Question: As a "young iOS padawan" I have the following stupid question to ask -
In Xcode 5 I have created <URL>:

'''
- (BOOL)application:(UIApplication *)application didFinishLaunchingWithOptions:(NSDictionary *)launchOptions
{
UIStoryboard *storyboard = [UIStoryboard storyboardWithName:@"Main" bundle:nil];
UIViewController *vc1 = [storyboard instantiateViewControllerWithIdentifier:@"Master"];
//UIViewController *vc2 = [storyboard instantiateViewControllerWithIdentifier:@"Login"];
UIViewController *vc3 = [storyboard instantiateViewControllerWithIdentifier:@"User"];
User *user = [User load];
NSArray *controllers = (user ? @[vc1, vc3] : @[vc1]);
UINavigationController *nc = (UINavigationController *)self.window.rootViewController;
[nc setViewControllers:controllers];
return YES;
}
'''
since the 'self.window.rootViewController' is used in the above code, this means the Main.storyboard file has already been loaded by the app and the VCs "frozen" in it have been instantiated, right?
Does this mean, that when I call <URL>, then a second of each VC is created?
And when I set/change a property on a VC later in my app's source code, then the VCs managed by the storyboard are unaffected (but still displayed to the user)?
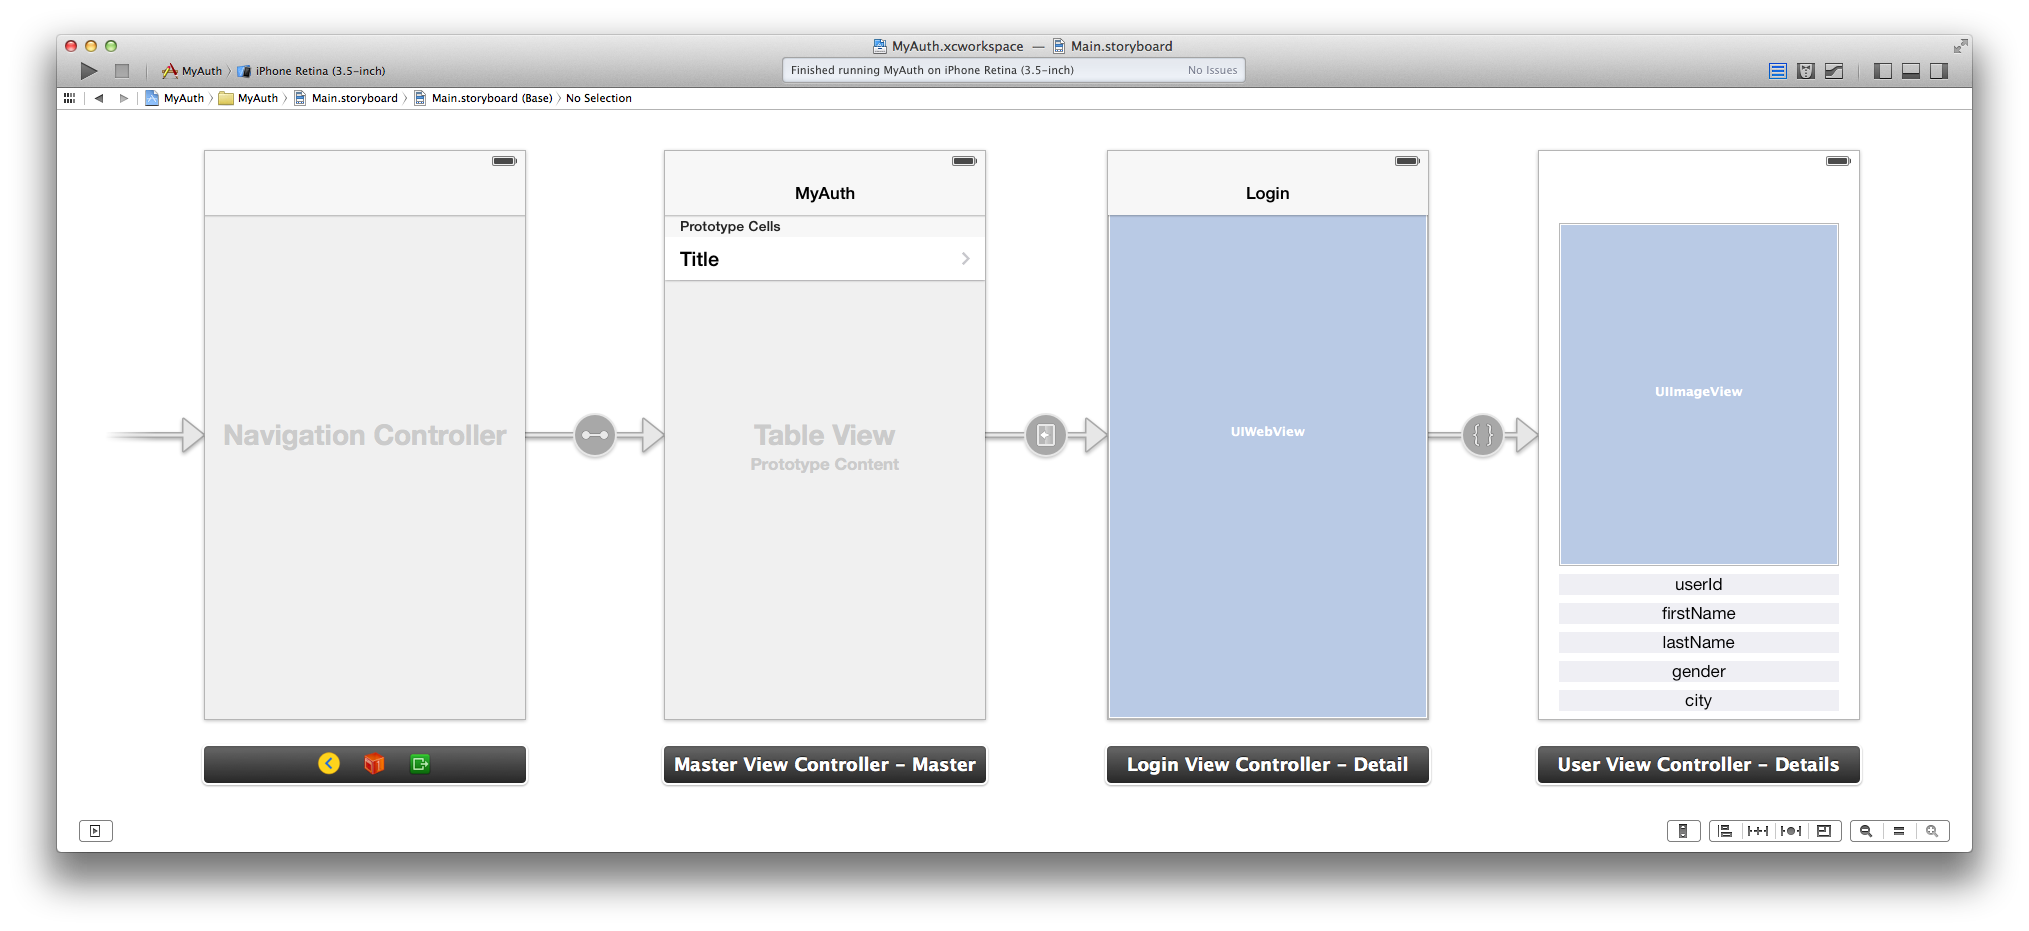
Answer: > the Main.storyboard file has already been loaded by the app
Yes
> when I call instantiateViewControllerWithIdentifier, then a second copy of each VC is created
Yes, if the view controller is inside the root navigation controller, otherwise no (as the app should have had no reason to load them yet). So, yes for the master view controller, no for the user view controller.
> set/change a property on a VC later
That really depends on the code
The storyboard is a container of, in your words, "frozen" (really archived) view controllers and views. Your code doesn't change the storyboard contents, it just loads different parts of the archive at different times and based on different triggers. Once these elements are created from the storyboard archive you can modify them, but this is a runtime modification based on your code.